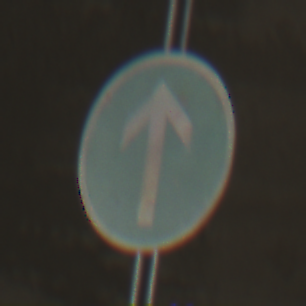
Verkehrszeichen: VorgeschriebeneFahrtrichtungGeradeaus
Umgebung: Roofed, Tunnel
Tageszeit: Midday
Wetter: NotSpecified
Licht: Natural
Jahreszeit: NotSpecified
Kontrast: MediumContrast